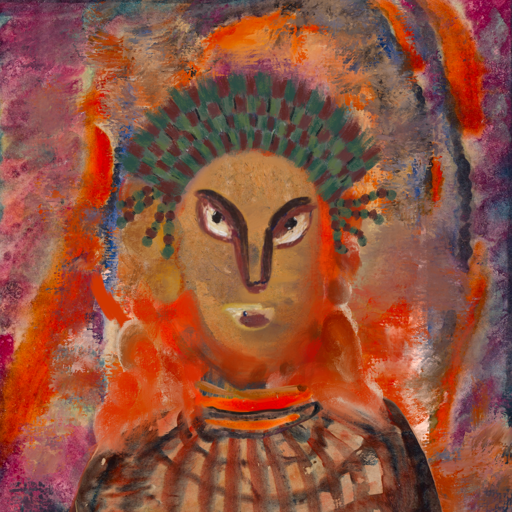
Background: Experience, Head And Neck Front: In_The_Sun, Face Front: After_Raid, Bust: Orphan, Hair Front: Rupkatha, Head Accessory: After_Raid_Crown, Second Necklace: Blank, Necklace: Experience, Baby: Blank